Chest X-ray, PA view. Patient: 58 years old, sex F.
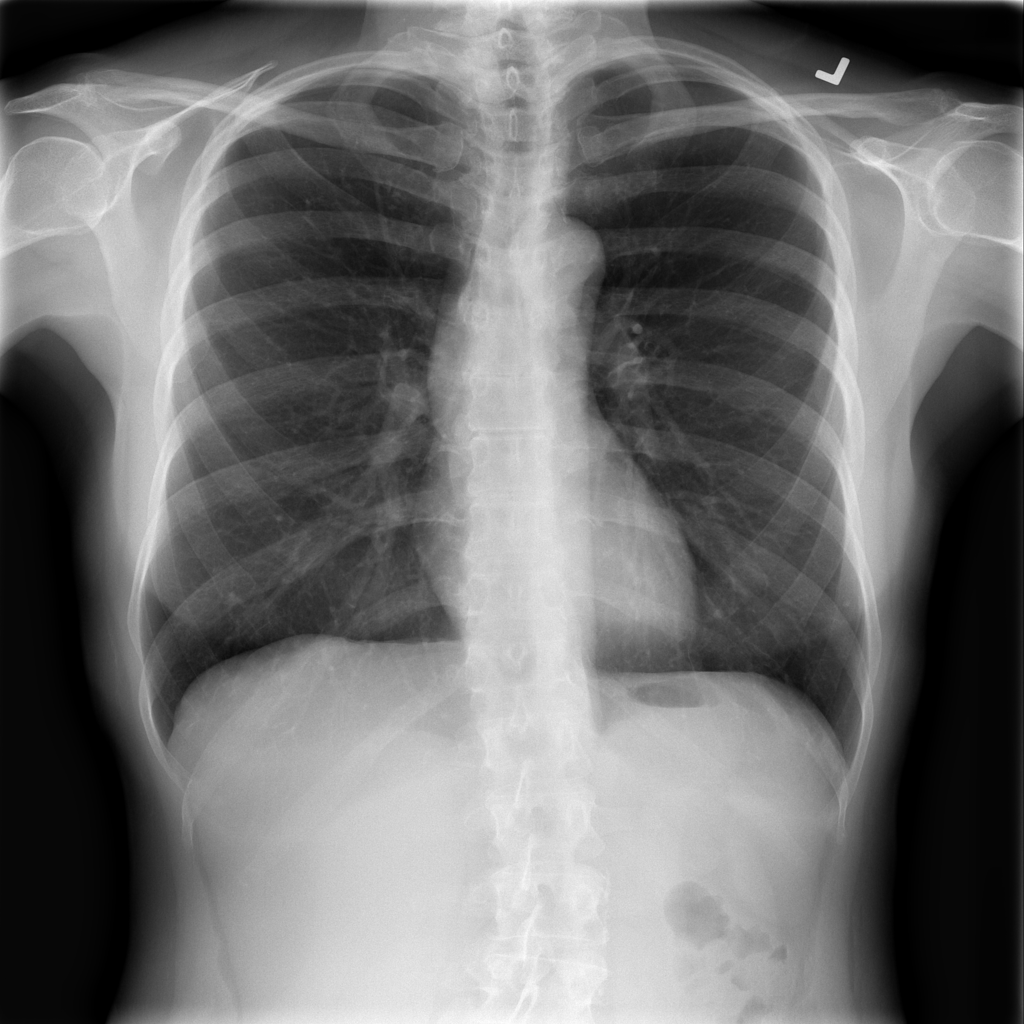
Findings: No Finding